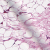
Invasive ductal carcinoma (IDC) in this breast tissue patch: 0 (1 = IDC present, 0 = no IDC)